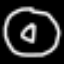
Label: donut